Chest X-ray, AP view. Patient: 40 years old, sex M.
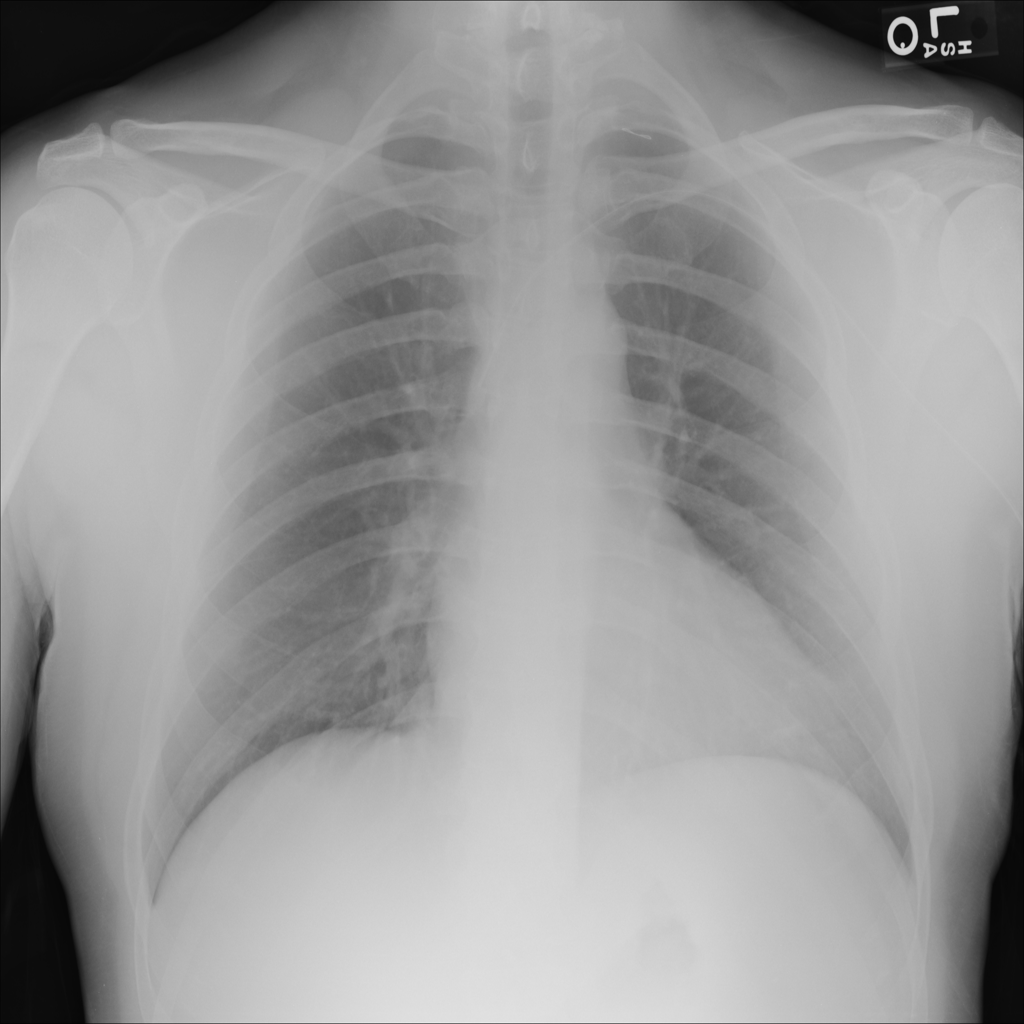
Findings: No Finding